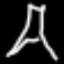
Label: The Eiffel Tower